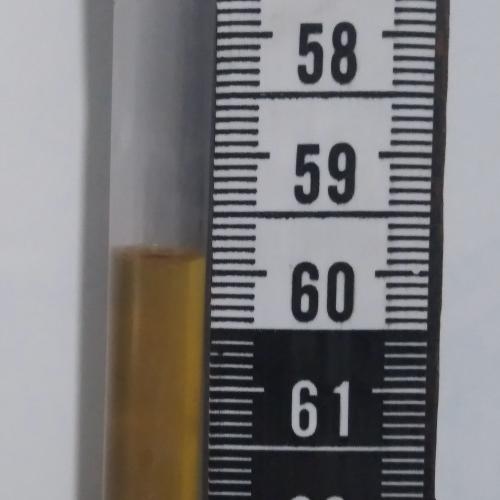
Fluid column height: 59.9 cm